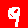
Digit: 9